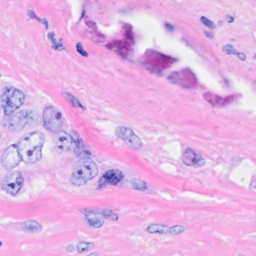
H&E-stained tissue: Breast